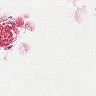
Metastatic tissue present: no